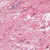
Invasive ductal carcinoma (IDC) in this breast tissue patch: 0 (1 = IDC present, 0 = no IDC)